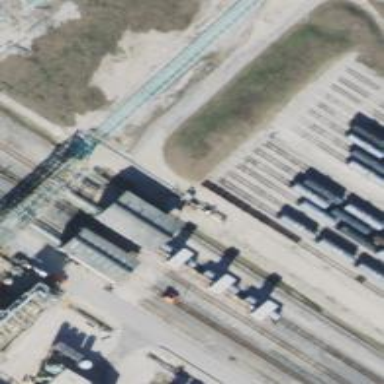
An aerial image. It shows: Rail spur service.